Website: home-depot
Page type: account-dashboard
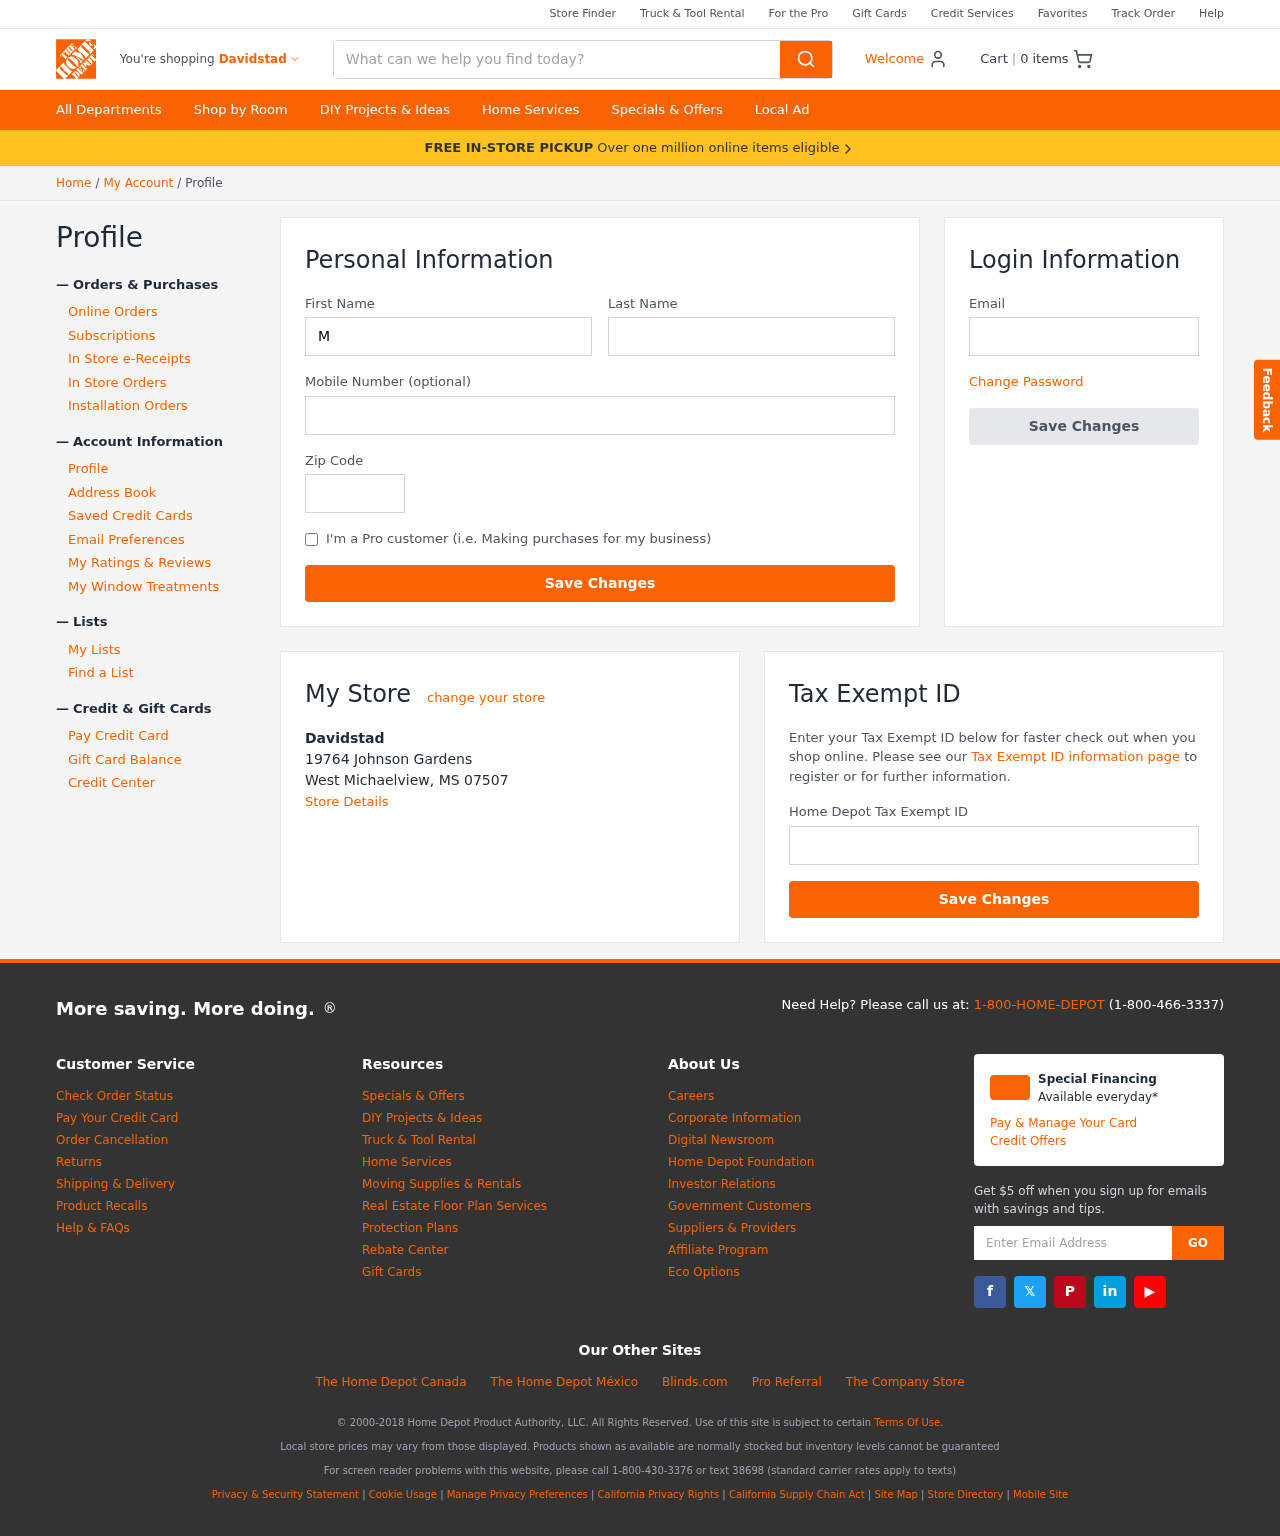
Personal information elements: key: PII_CITY
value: Davidstad
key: PII_EMAIL
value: matthew_roth@hotmail.com
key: PII_FIRSTNAME
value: Matthew
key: PII_LASTNAME
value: Roth
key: PII_LOCATION1_CITY_STATE_ZIP
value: West Michaelview, MS 07507
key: PII_LOCATION1_NAME
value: Davidstad
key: PII_LOCATION1_STREET
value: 19764 Johnson Gardens
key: PII_PHONE
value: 3613520473
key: PII_POSTCODE
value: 49663
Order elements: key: ORDER_NUM_ITEMS
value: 0
Search elements: key: HEADER_SEARCH
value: What can we help you find today?